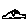
Label: car